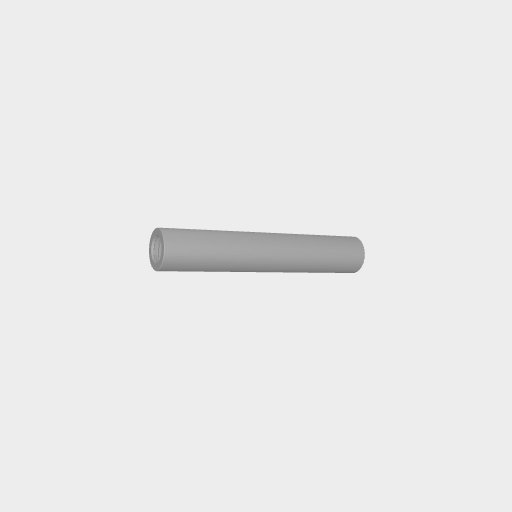
Part: Standoff6OD34